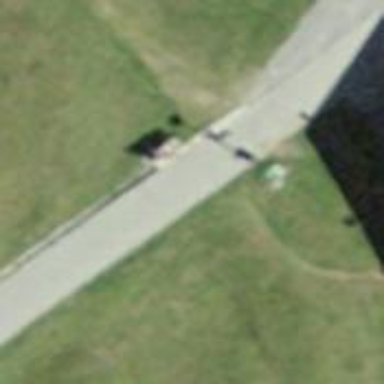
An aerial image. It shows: Bench for seating.